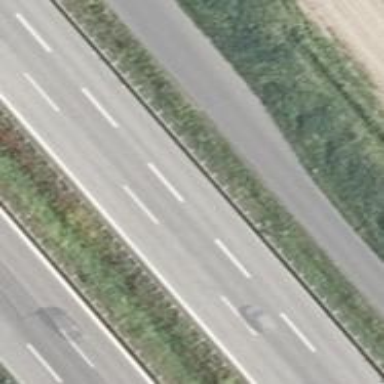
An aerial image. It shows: This is trunk highway with motorroad.